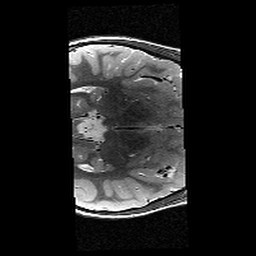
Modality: T2w
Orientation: axial
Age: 11
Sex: female
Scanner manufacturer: siemens
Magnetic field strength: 3 T
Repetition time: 9.23 s
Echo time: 0.067 s